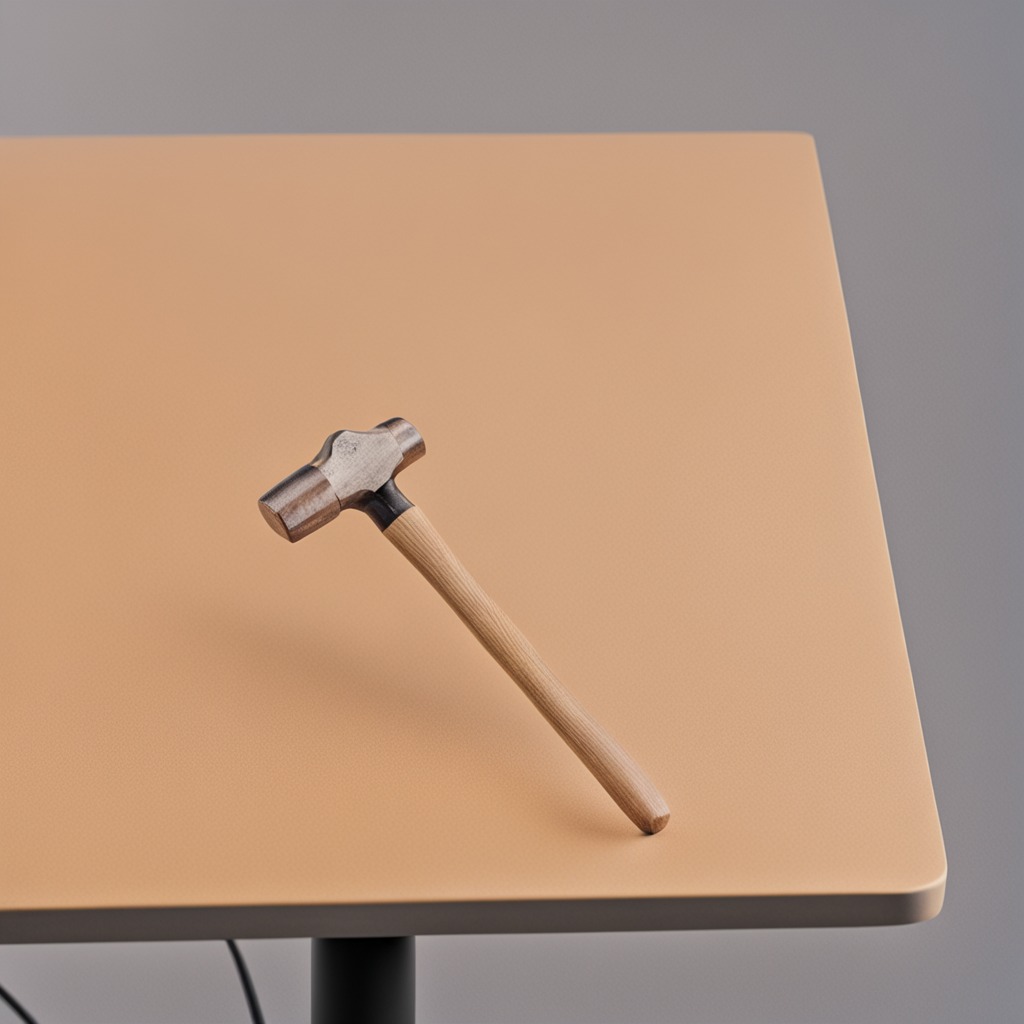
A hammer is lying on a clean utility table in a temporary outdoor tool station textured surface afternoon light completely empty no clutter no objects on or around the table